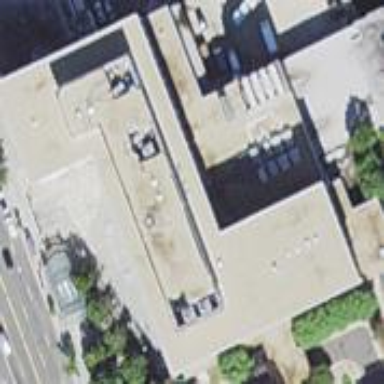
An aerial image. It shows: Office building.